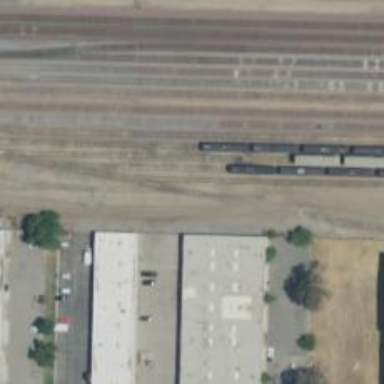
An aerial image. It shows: Railway yard in service.